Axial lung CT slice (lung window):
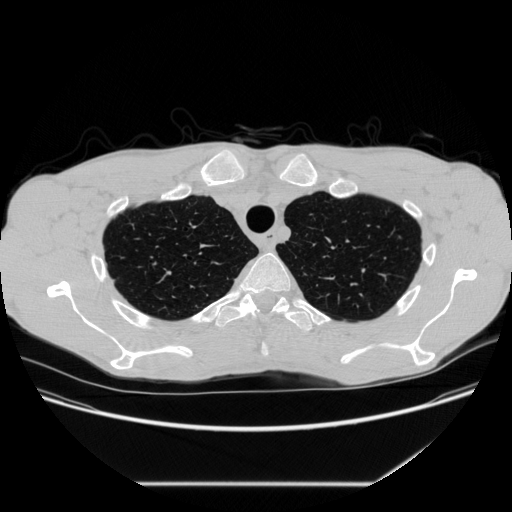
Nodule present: no